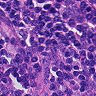
Metastatic tissue present: no